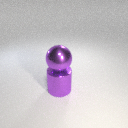
large purple metal cylinder below large purple metal sphere